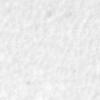
Label: no_change